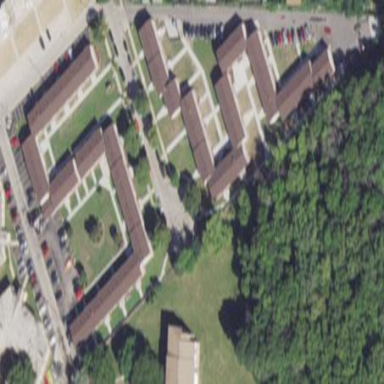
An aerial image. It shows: Residential area with apartments.